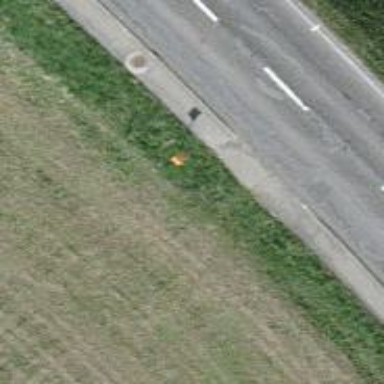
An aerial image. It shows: Pole with roofed pipeline marker.